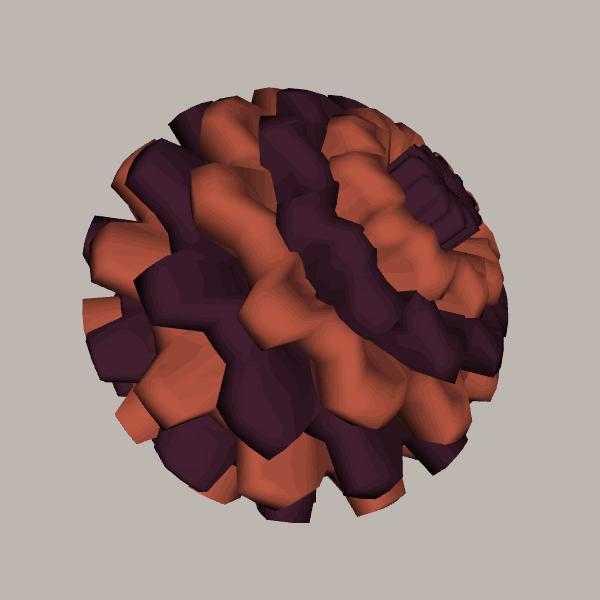
Background: light